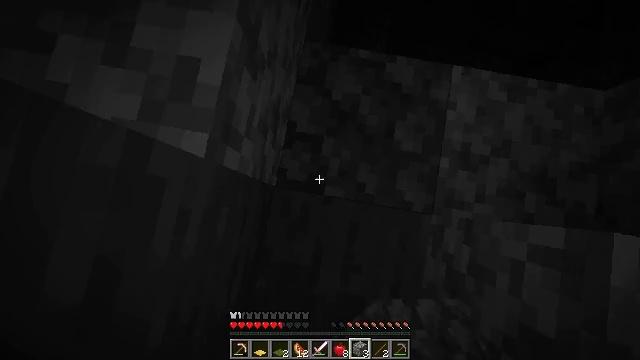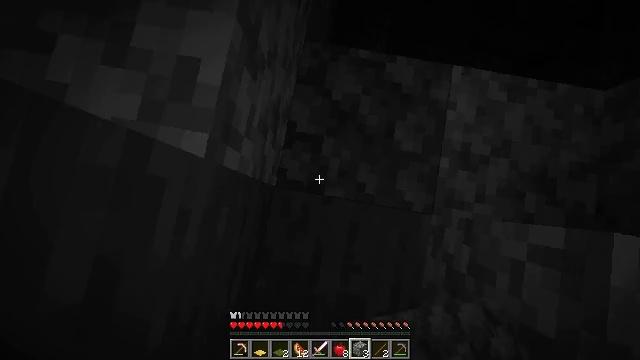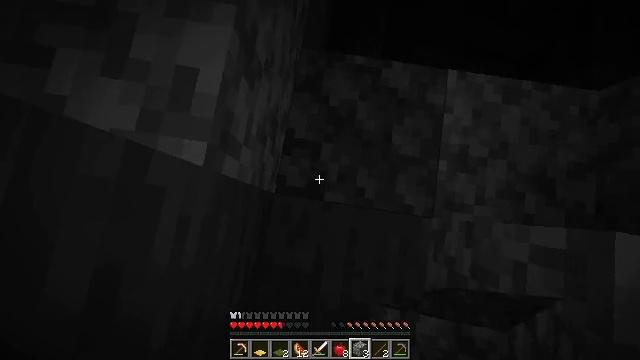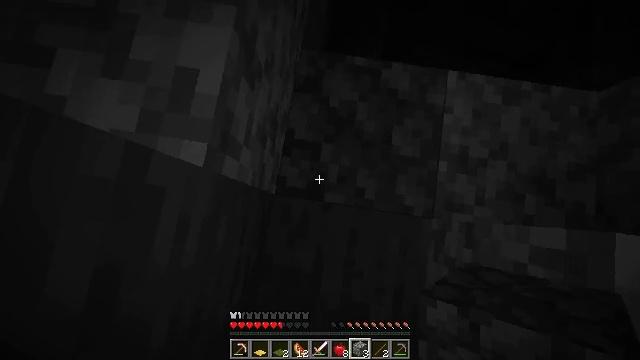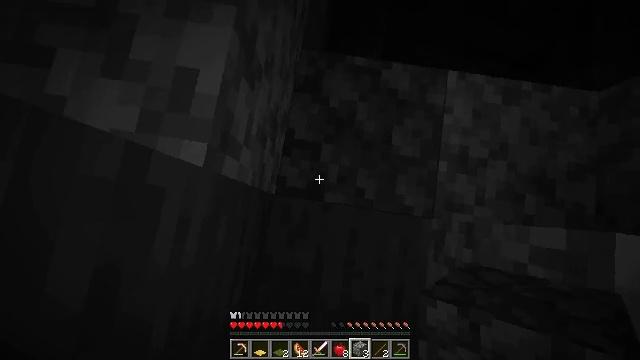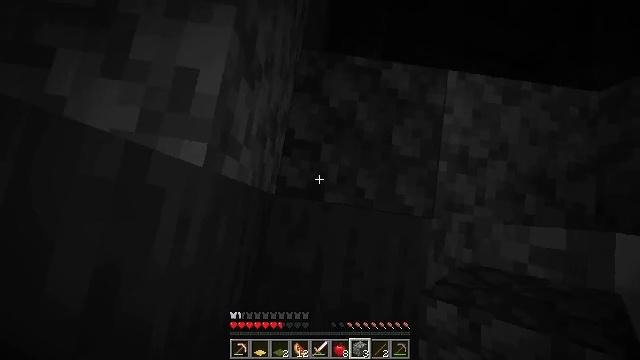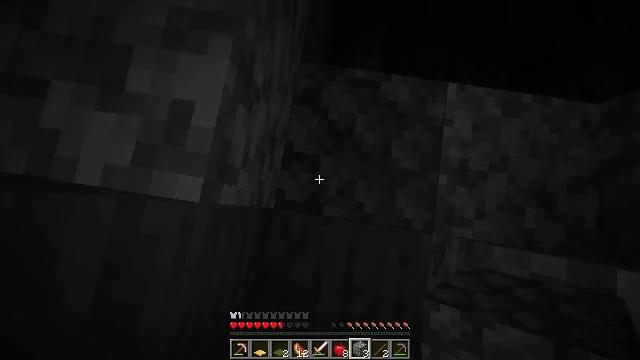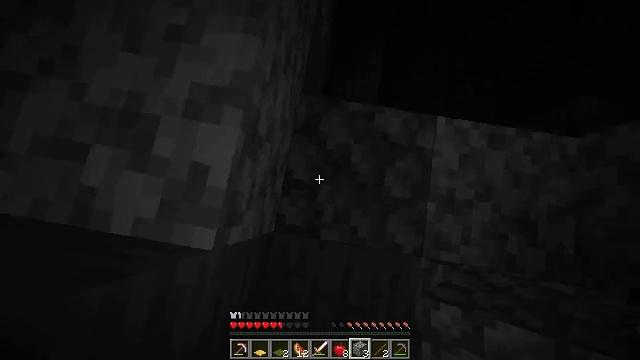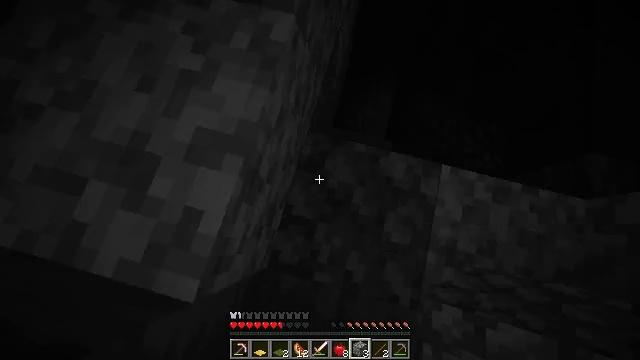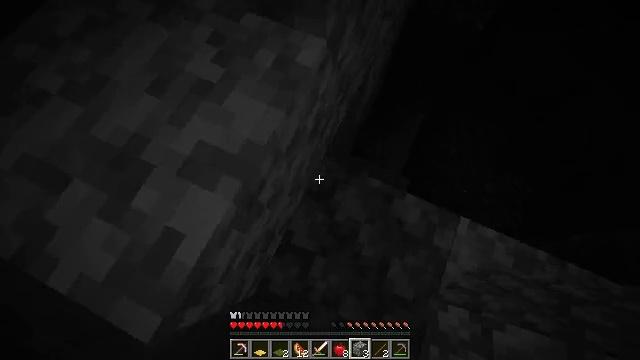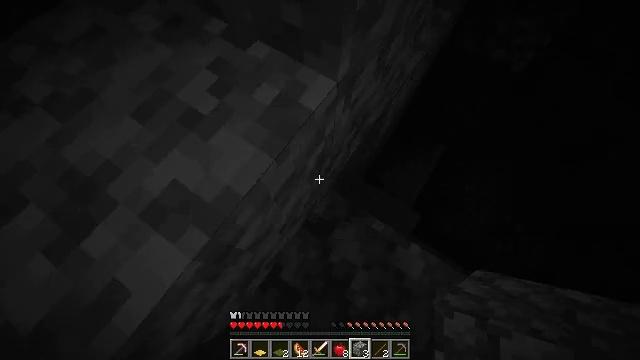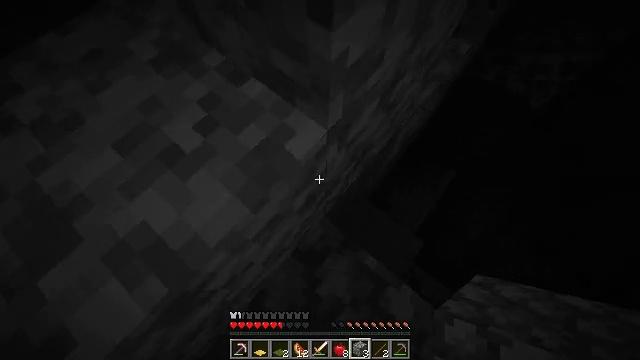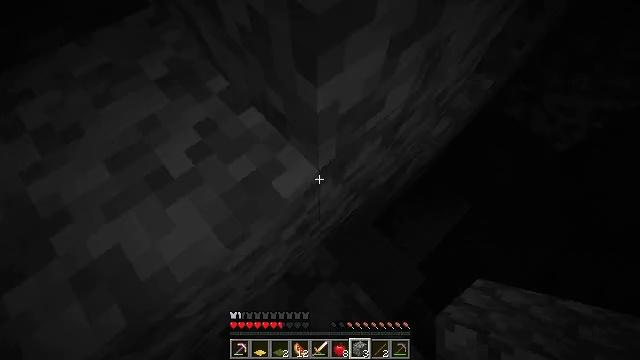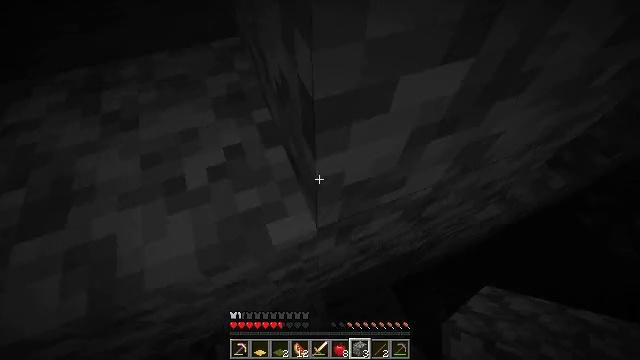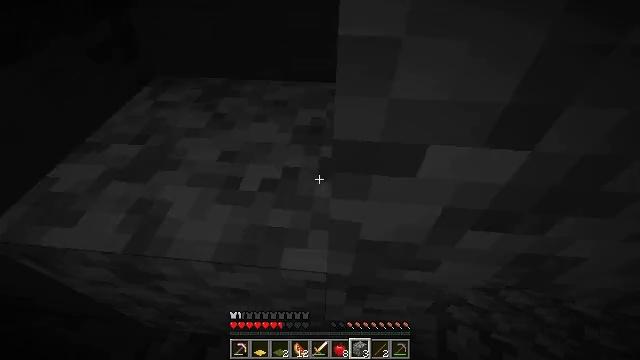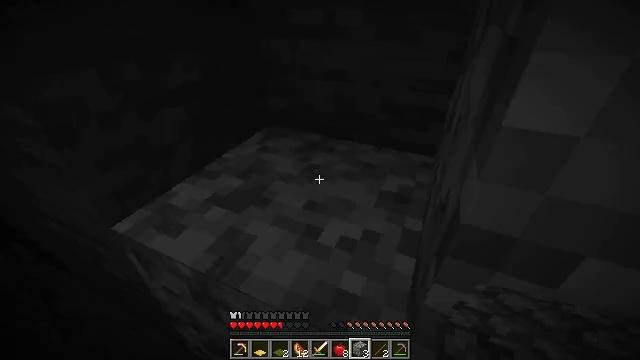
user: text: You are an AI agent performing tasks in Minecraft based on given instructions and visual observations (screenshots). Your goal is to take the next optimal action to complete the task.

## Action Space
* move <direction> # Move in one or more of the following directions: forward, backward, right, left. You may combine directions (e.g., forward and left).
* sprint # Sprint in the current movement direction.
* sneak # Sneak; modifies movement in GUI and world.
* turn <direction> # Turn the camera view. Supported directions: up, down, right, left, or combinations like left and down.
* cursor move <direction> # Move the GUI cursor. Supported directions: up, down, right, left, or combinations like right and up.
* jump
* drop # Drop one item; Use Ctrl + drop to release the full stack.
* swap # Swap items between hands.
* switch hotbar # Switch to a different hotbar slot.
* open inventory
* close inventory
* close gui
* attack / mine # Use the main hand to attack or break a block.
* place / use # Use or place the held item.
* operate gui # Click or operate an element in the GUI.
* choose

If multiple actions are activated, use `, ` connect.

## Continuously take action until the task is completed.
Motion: motion action
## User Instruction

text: Collect some oak leaves.
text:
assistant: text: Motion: no_op
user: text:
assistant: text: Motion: turn right and up
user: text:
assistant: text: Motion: no_op
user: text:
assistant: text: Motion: no_op
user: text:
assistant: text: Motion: no_op
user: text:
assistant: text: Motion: move forward
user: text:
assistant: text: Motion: move forward, turn up, jump
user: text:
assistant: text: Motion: move forward, turn left and up, jump
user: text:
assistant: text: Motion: move forward, turn left and up, jump
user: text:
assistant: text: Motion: move forward, turn left and up, jump
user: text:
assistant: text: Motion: move forward, turn left and up, jump
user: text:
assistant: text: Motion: move forward, turn left and up, jump
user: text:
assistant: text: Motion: move forward, turn left and up, jump
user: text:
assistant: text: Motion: move forward and move left, turn left and up, jump
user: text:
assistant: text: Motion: move forward and move left, turn left and up, jump
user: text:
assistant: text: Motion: move forward and move left, turn left and up, jump
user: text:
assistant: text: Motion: move forward and move left, turn left and up, jump
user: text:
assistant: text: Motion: move forward and move left, turn left and up, jump
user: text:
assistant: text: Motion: move forward and move left, jump
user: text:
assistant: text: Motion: move forward and move left, jump
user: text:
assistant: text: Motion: move forward and move left, jump
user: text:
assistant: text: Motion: move forward and move left, turn right and up, jump
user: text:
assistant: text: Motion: move forward and move left, turn right, jump
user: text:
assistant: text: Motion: move forward and move left, turn right and down, jump
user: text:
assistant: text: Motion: turn right and down
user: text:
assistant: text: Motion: turn right and down
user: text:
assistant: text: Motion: turn right and down
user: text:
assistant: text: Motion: turn right and down
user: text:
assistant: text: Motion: no_op
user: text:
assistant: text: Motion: no_op